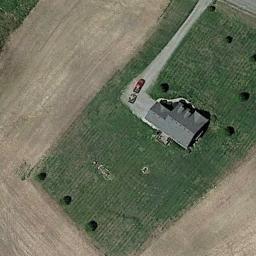
Label: residential